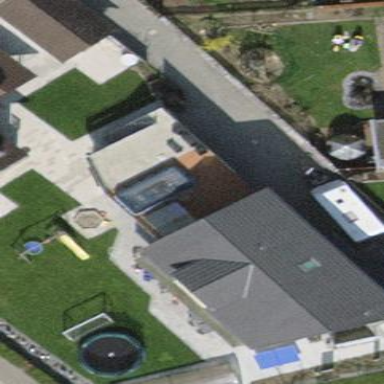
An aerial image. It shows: View of roof of building.